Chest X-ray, AP view. Patient: 59 years old, sex M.
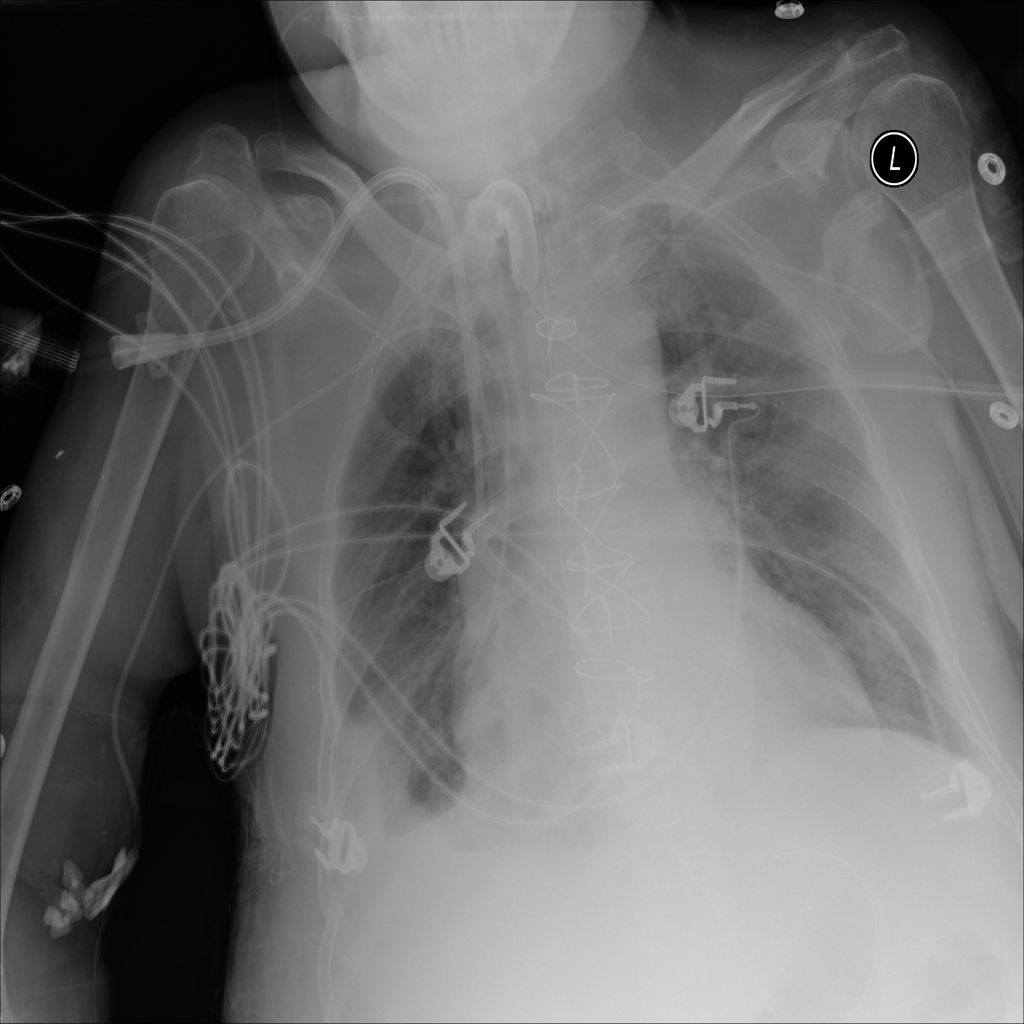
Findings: Effusion